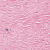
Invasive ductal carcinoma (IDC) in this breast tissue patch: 0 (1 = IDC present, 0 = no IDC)